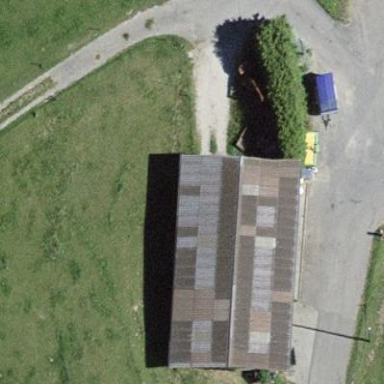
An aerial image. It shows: Farm auxiliary building.